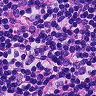
Metastatic tissue present: no